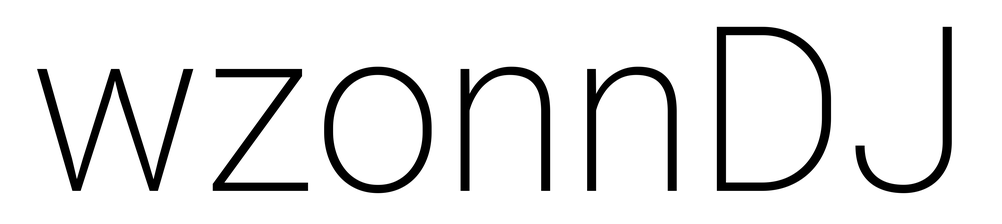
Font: Roboto_ExtraLight